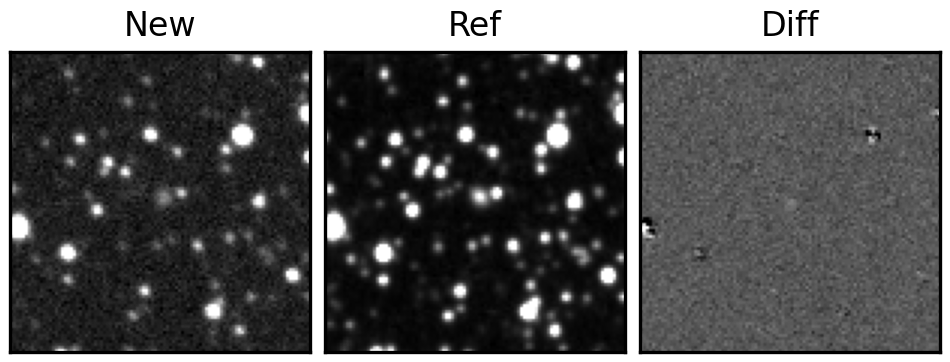
Label: real